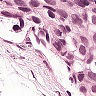
Metastatic tissue present: yes